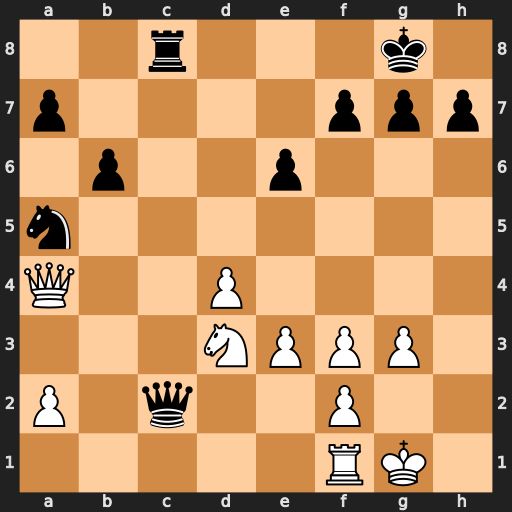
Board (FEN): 2r3k1/p4ppp/1p2p3/n7/Q2P4/3NPPP1/P1q2P2/5RK1
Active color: w
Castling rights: -
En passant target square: -
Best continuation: Rc1 Qxc1+ Nxc1